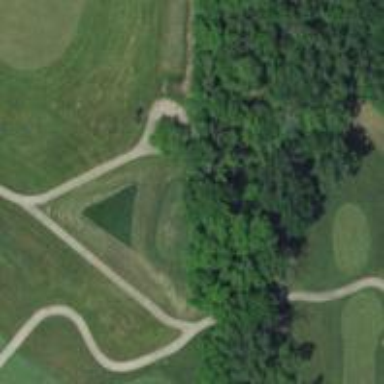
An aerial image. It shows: Turning loop on the road.